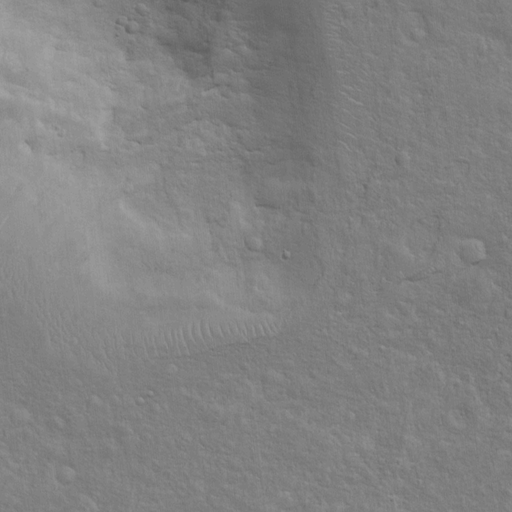
Objects detected: cone